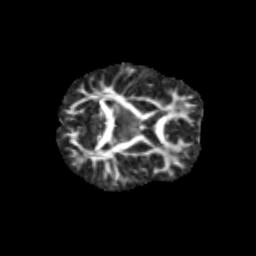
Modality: FA
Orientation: axial
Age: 13
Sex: female
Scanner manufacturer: siemens
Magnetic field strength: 3 T
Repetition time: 3.8 s
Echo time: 0.07 s